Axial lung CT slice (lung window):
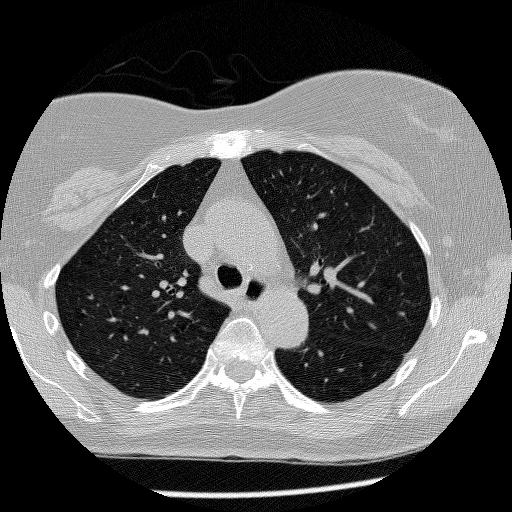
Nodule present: no